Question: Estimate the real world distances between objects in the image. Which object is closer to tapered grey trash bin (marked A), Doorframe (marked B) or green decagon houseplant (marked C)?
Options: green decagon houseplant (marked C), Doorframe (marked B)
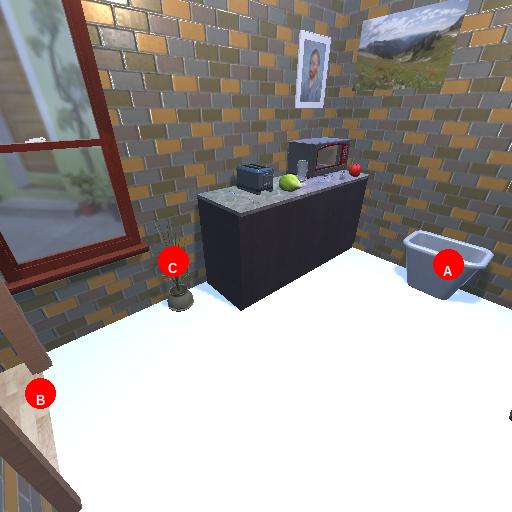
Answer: green decagon houseplant (marked C)